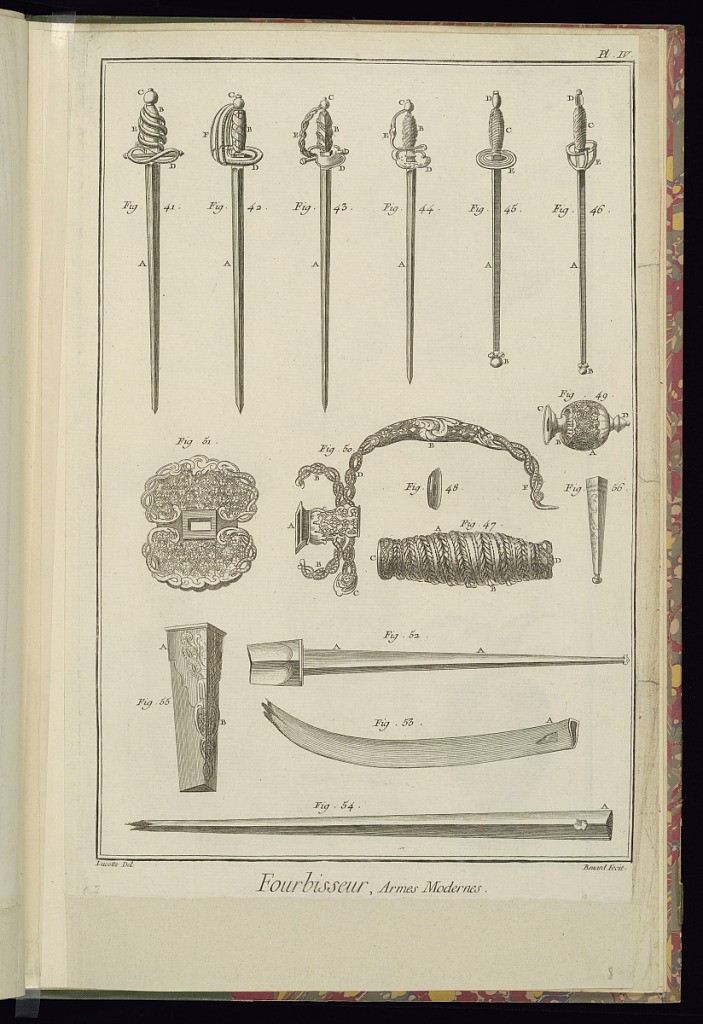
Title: Fourbisseur, Armes Modernes
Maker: J.R. Lucotte, French, 1733 – 1784
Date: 1762
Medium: Etching and engraving on laid paper
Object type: Print
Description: Plate with six designs for swords and ten details of sword components. Each object is numbered and lettered. The plate is titled, numbered, and signed.